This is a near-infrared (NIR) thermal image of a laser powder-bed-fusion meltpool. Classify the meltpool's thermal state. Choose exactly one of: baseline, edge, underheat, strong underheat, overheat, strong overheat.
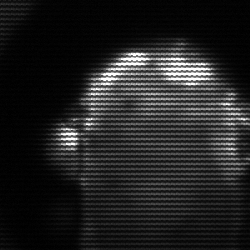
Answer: baseline